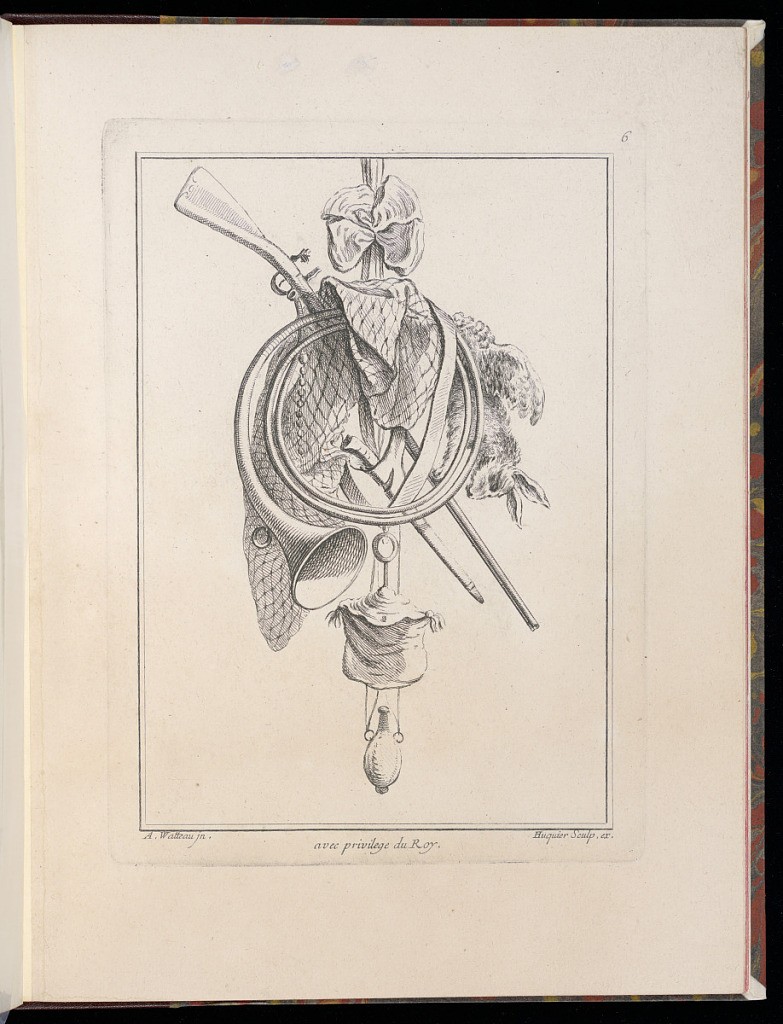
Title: Design for a Hunting Trophy
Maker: Antoine Watteau, French, 1684–1721
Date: ca. 1735
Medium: Etching on laid paper
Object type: Print
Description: Design for an ornamental trophy hanging from a tied ribbon. The trophy incorporates a horn, net, dead rabbit, dagger, powder flask, purse, and rifle. The plate is signed and numbered.